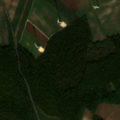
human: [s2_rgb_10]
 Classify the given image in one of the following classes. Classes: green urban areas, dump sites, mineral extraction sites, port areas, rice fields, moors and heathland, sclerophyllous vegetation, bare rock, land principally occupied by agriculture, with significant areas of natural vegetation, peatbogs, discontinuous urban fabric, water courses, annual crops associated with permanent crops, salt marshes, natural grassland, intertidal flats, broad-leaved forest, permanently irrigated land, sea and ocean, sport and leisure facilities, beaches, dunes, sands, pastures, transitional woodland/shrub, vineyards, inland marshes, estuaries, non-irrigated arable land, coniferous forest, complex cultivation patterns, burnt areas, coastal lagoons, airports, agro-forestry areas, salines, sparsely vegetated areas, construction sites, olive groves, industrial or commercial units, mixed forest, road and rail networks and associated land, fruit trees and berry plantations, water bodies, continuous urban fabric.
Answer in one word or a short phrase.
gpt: non-irrigated arable land, broad-leaved forest